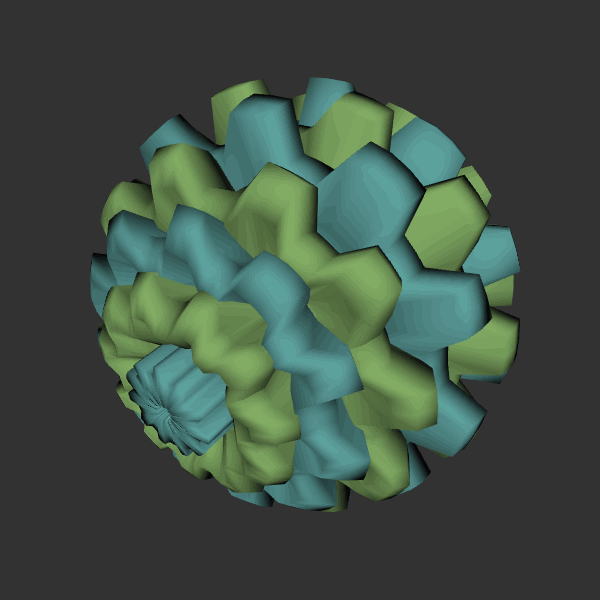
Background: dark